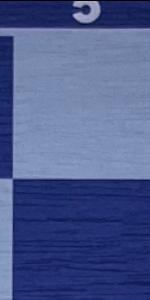
Label: Empty